Question: In winform I am trying to compare the returned dataset value to defined value but I am getting following error.

In the code below, I am passing the string from listbox to the GetStock method
'''
public bool checkStock()
{
foreach (var listBoxItem in listBox1.Items)
{
if (Convert.ToInt32(GetStock(listBoxItem.ToString())) == 0)
{
MessageBox.Show(listBoxItem.ToString() + " not in Stock!. Please delete the item before proceeding");
return false;
}
}
return true;
}
'''
Code for GetStock()
'''
public DataSet GetStock(string product)
{
DataSet dataSet = new DataSet();
OleDbConnection oleConn = new OleDbConnection(connString);
try
{
oleConn.Open();
string sql = "SELECT [Quantity] FROM [Product] WHERE [Product Name]='" + product + "'";
OleDbDataAdapter dataAdapter = new OleDbDataAdapter(sql, oleConn);
dataAdapter.Fill(dataSet, "Product");
}
catch (Exception ex)
{
Console.WriteLine(ex.ToString());
}
finally
{
oleConn.Close();
}
if (dataSet.Tables["Product"].Rows.Count <= 0)
return null;
return dataSet;
}
}
}
'''
In database the "Quantity" is in string format.
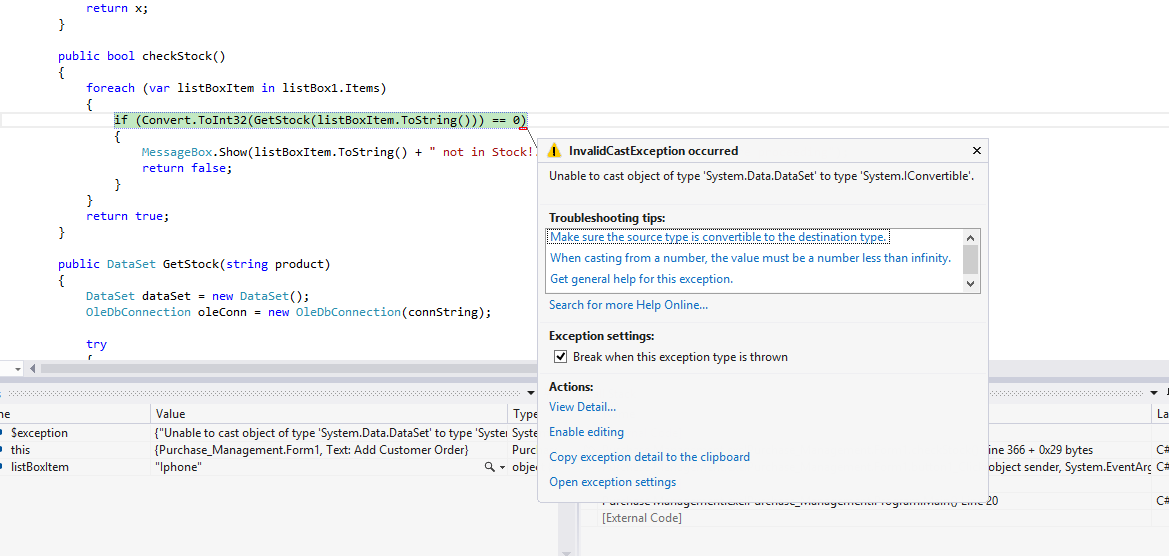
Answer: 'GetStock' returns a 'DataSet' but you're passing it to 'Convert.ToInt32':
'''
if (Convert.ToInt32(GetStock(listBoxItem.ToString())) == 0)
'''
You probably want something like this:
'''
int stockCount = GetStockQuantity(listBoxItem.ToString());
if (stockCount == 0)
{
MessageBox.Show(listBoxItem.ToString() + " not in Stock!. Please delete the item before proceeding");
}
'''
Here is the modified method(note that i'm using parameters)
'''
public int GetStockQuantity(string product)
{
int quantity = 0;
string sql = "SELECT TOP 1 [Quantity] FROM [Product] WHERE [Product Name] = ?";
using(var oleConn = new OleDbConnection(connString))
using(var cmd = new OleDbCommand(sql , oleConn))
{
cmd.Parameters.AddWithValue("?", product);
try
{
oleConn.Open();
object obj_quantity = cmd.ExecuteScalar();
if(obj_quantity != null)
// "In database the "Quantity" is in string format."
// Change it to int if possible
int.Parse((string)obj_quantity);
}
catch (Exception ex)
{
Console.WriteLine(ex.ToString());
}
}
return quantity;
}
'''